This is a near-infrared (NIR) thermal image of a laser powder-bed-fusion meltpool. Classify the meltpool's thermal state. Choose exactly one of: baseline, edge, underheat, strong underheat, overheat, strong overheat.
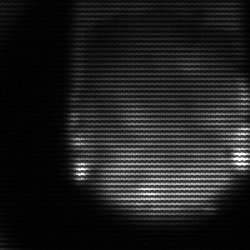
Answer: edge